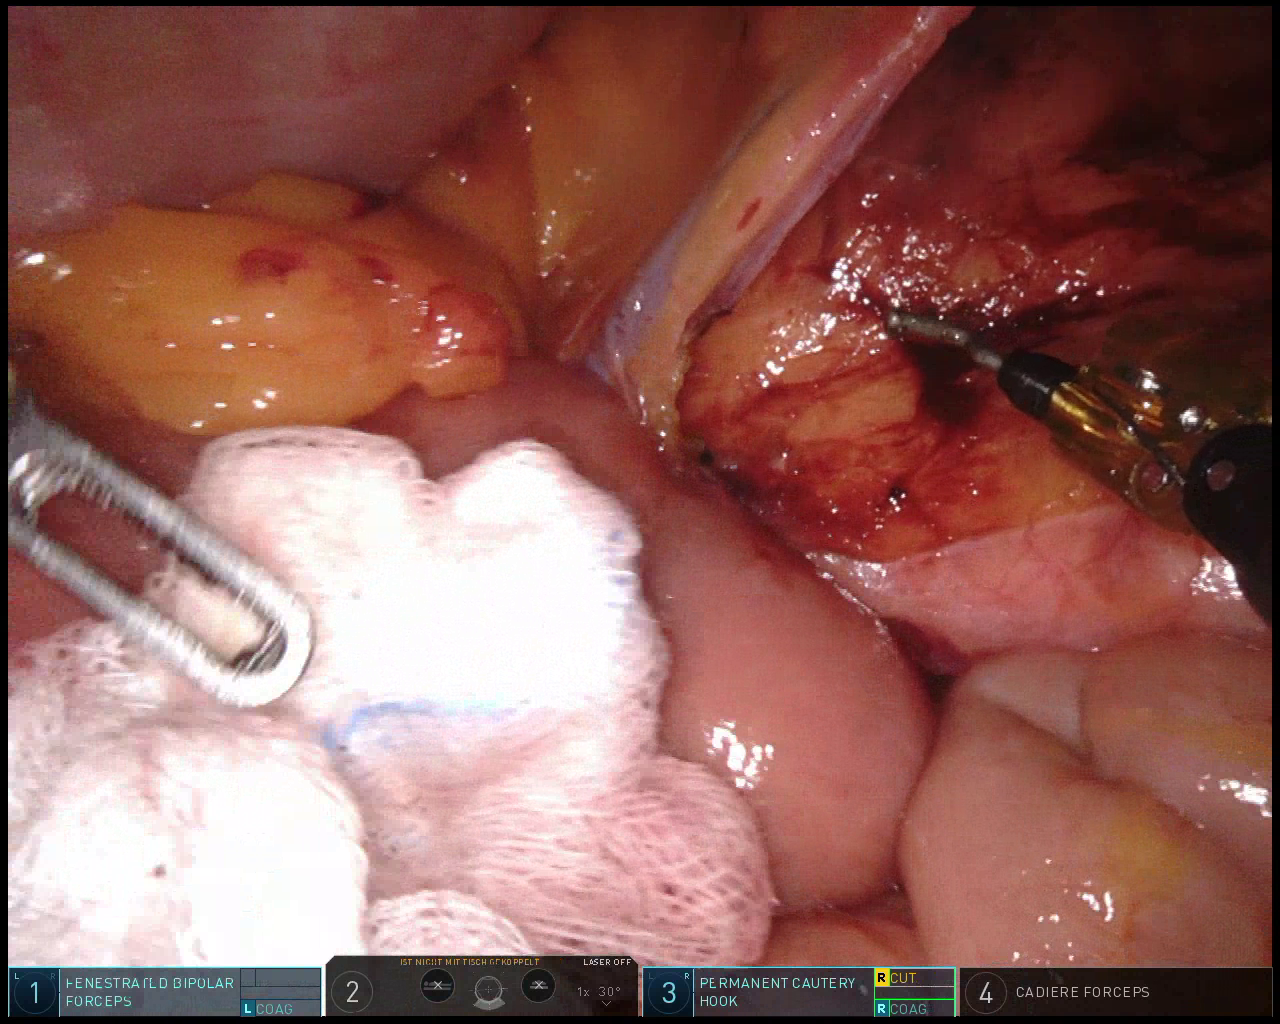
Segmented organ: small_intestine
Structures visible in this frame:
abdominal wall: no
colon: yes
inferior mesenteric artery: no
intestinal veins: yes
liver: no
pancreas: no
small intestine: yes
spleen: no
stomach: no
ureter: no
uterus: no
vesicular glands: no